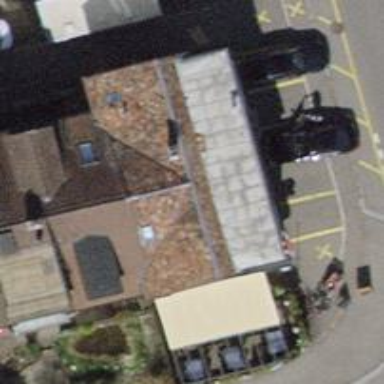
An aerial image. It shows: Restaurant with terrace for outdoor seating.